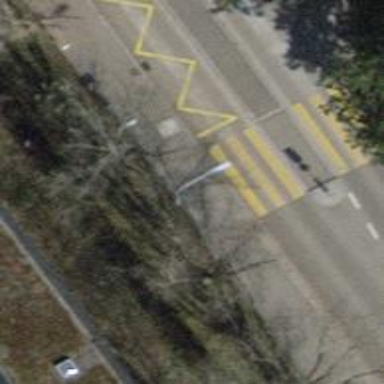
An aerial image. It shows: Bus stop with platform for public transport.